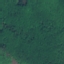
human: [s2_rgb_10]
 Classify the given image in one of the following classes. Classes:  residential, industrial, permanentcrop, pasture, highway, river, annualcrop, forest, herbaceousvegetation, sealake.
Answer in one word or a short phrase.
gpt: Forest